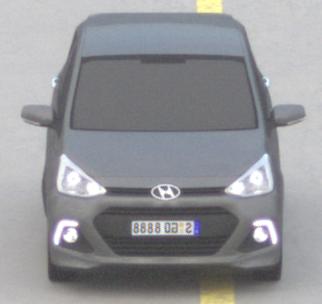
Make: Hyundai
Model: i10
Detailed model: Gen. 2
Model produced from: 2013
Model produced until: 2019
Doors: 5
Color: gray
Road condition: dry road
Daytime: morning or afternoon
Contrast: low contrast